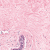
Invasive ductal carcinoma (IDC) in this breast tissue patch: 0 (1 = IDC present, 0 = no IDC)